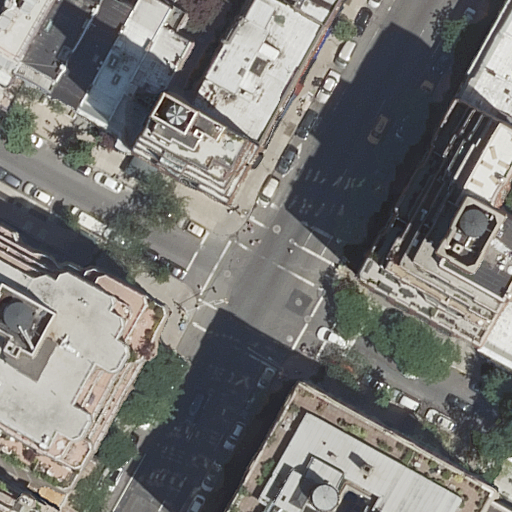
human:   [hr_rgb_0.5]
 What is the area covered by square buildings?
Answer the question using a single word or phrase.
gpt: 0m2

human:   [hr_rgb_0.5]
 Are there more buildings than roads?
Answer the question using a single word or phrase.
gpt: yes

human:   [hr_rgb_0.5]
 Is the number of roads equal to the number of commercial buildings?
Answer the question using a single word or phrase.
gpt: no

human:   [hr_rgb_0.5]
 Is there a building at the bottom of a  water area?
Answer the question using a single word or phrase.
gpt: no

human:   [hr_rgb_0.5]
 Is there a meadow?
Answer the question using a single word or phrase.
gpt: no

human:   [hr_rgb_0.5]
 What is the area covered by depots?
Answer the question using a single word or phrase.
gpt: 0m2

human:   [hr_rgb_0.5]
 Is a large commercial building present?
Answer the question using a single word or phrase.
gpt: no

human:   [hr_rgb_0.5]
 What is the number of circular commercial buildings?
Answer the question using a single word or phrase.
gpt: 0

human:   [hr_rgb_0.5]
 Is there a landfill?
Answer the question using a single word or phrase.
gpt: no

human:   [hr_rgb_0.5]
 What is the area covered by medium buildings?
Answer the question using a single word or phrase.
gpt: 816m2

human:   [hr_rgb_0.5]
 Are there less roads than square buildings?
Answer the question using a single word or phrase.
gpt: no

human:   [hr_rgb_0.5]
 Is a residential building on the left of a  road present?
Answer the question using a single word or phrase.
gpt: yes

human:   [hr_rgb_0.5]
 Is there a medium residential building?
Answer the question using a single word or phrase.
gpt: yes

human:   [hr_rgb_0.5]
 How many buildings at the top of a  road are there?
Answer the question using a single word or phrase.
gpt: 11

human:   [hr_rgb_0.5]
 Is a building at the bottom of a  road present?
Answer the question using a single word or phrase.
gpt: yes

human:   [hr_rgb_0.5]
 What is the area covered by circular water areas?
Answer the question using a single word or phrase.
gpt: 0m2

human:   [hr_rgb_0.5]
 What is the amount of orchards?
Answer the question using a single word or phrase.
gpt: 0

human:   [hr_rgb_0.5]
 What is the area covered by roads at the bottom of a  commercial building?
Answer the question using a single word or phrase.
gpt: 0m2

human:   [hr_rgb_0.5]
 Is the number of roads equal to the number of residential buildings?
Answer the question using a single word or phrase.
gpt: no

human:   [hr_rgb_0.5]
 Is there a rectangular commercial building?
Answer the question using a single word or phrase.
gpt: no

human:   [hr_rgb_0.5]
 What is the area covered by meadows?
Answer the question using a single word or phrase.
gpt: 0m2

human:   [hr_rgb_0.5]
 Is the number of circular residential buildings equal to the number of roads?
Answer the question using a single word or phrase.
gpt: no

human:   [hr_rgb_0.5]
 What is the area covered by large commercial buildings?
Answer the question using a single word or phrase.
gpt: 0m2

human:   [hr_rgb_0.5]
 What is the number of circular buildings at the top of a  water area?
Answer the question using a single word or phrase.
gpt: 0

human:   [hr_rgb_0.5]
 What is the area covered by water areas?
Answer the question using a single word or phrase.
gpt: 0m2

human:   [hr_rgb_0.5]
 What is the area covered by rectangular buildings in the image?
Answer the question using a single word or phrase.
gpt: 692m2

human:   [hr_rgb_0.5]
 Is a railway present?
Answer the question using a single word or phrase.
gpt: no

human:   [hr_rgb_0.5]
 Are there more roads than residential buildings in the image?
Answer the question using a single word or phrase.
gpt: no

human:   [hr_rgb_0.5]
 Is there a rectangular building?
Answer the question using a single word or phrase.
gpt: yes

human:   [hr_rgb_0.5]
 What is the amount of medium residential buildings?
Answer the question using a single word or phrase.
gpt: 4

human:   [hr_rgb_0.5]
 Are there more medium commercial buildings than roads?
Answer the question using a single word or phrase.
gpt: no

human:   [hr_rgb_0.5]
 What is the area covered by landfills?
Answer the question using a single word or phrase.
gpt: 0m2

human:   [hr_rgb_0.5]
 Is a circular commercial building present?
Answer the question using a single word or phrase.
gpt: no

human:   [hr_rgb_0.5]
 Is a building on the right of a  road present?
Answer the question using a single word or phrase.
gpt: yes

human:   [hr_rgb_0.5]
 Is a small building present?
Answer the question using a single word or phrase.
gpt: yes

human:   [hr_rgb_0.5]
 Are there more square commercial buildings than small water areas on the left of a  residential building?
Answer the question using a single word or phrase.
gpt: no